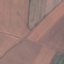
Land use / land cover: AnnualCrop